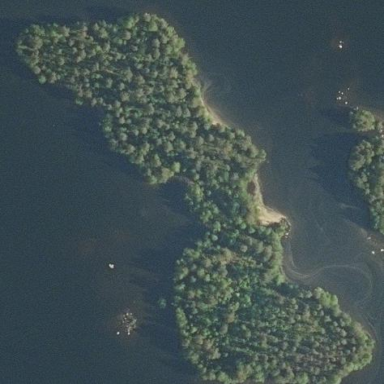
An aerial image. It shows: Image showing island.